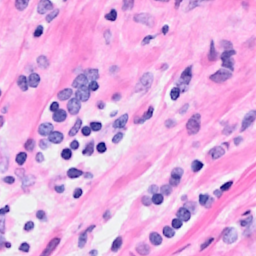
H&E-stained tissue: Breast